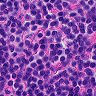
Metastatic tissue present: no